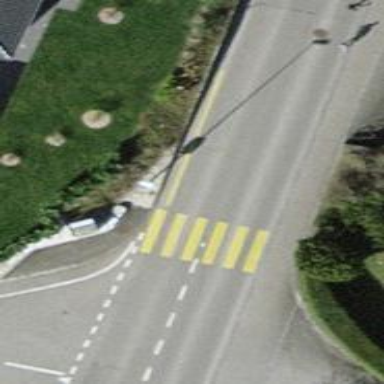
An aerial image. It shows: Uncontrolled zebra crossing on the road.